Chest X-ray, PA view. Patient: 68 years old, sex F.
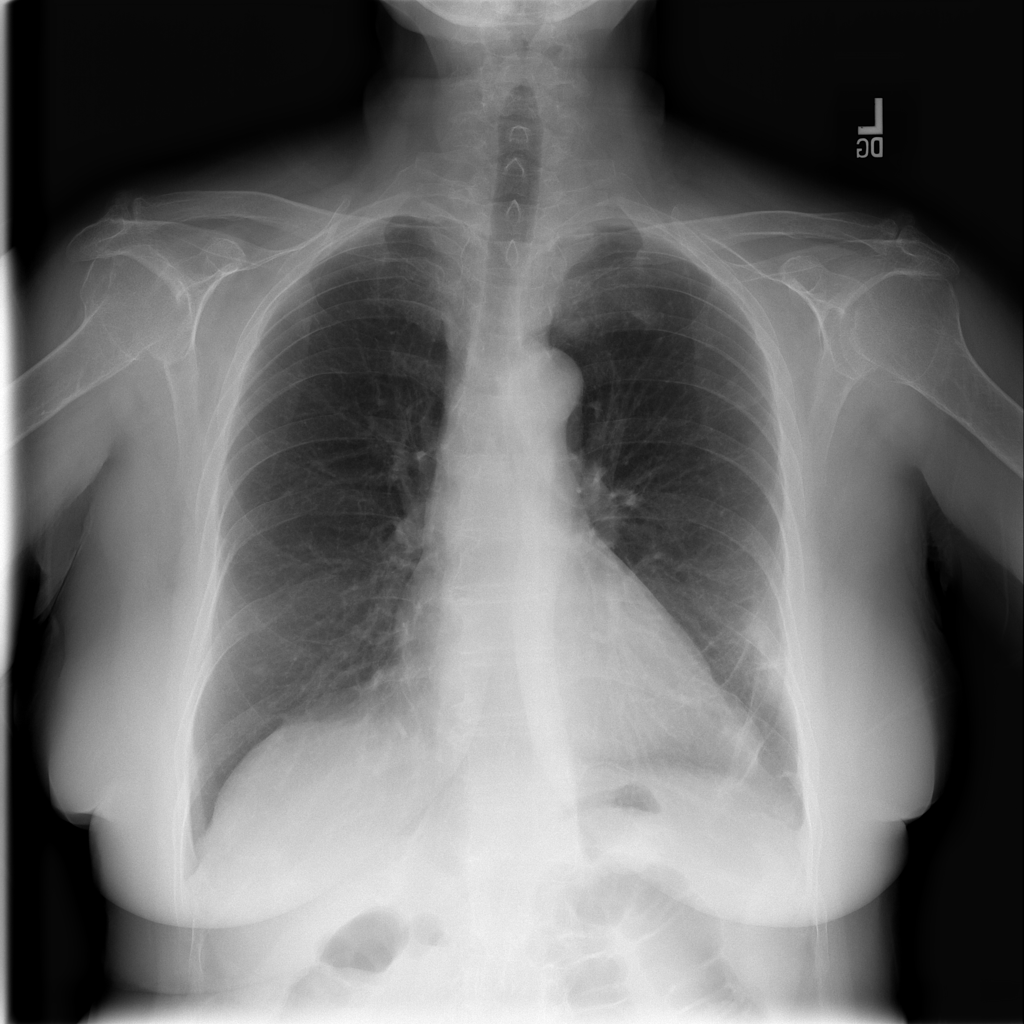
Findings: No Finding